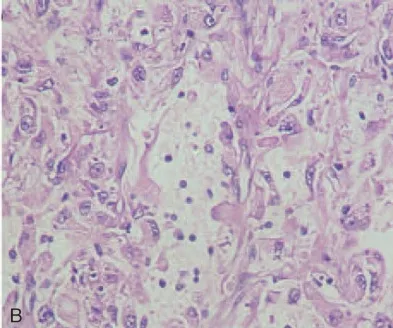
Microscopic features of the ileum tumor (case 1). In some areas, the tumor displayed a pseudoglandular histological appearance (B).
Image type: pathology (h&e)